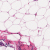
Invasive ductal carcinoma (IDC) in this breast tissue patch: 0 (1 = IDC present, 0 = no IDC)